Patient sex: M
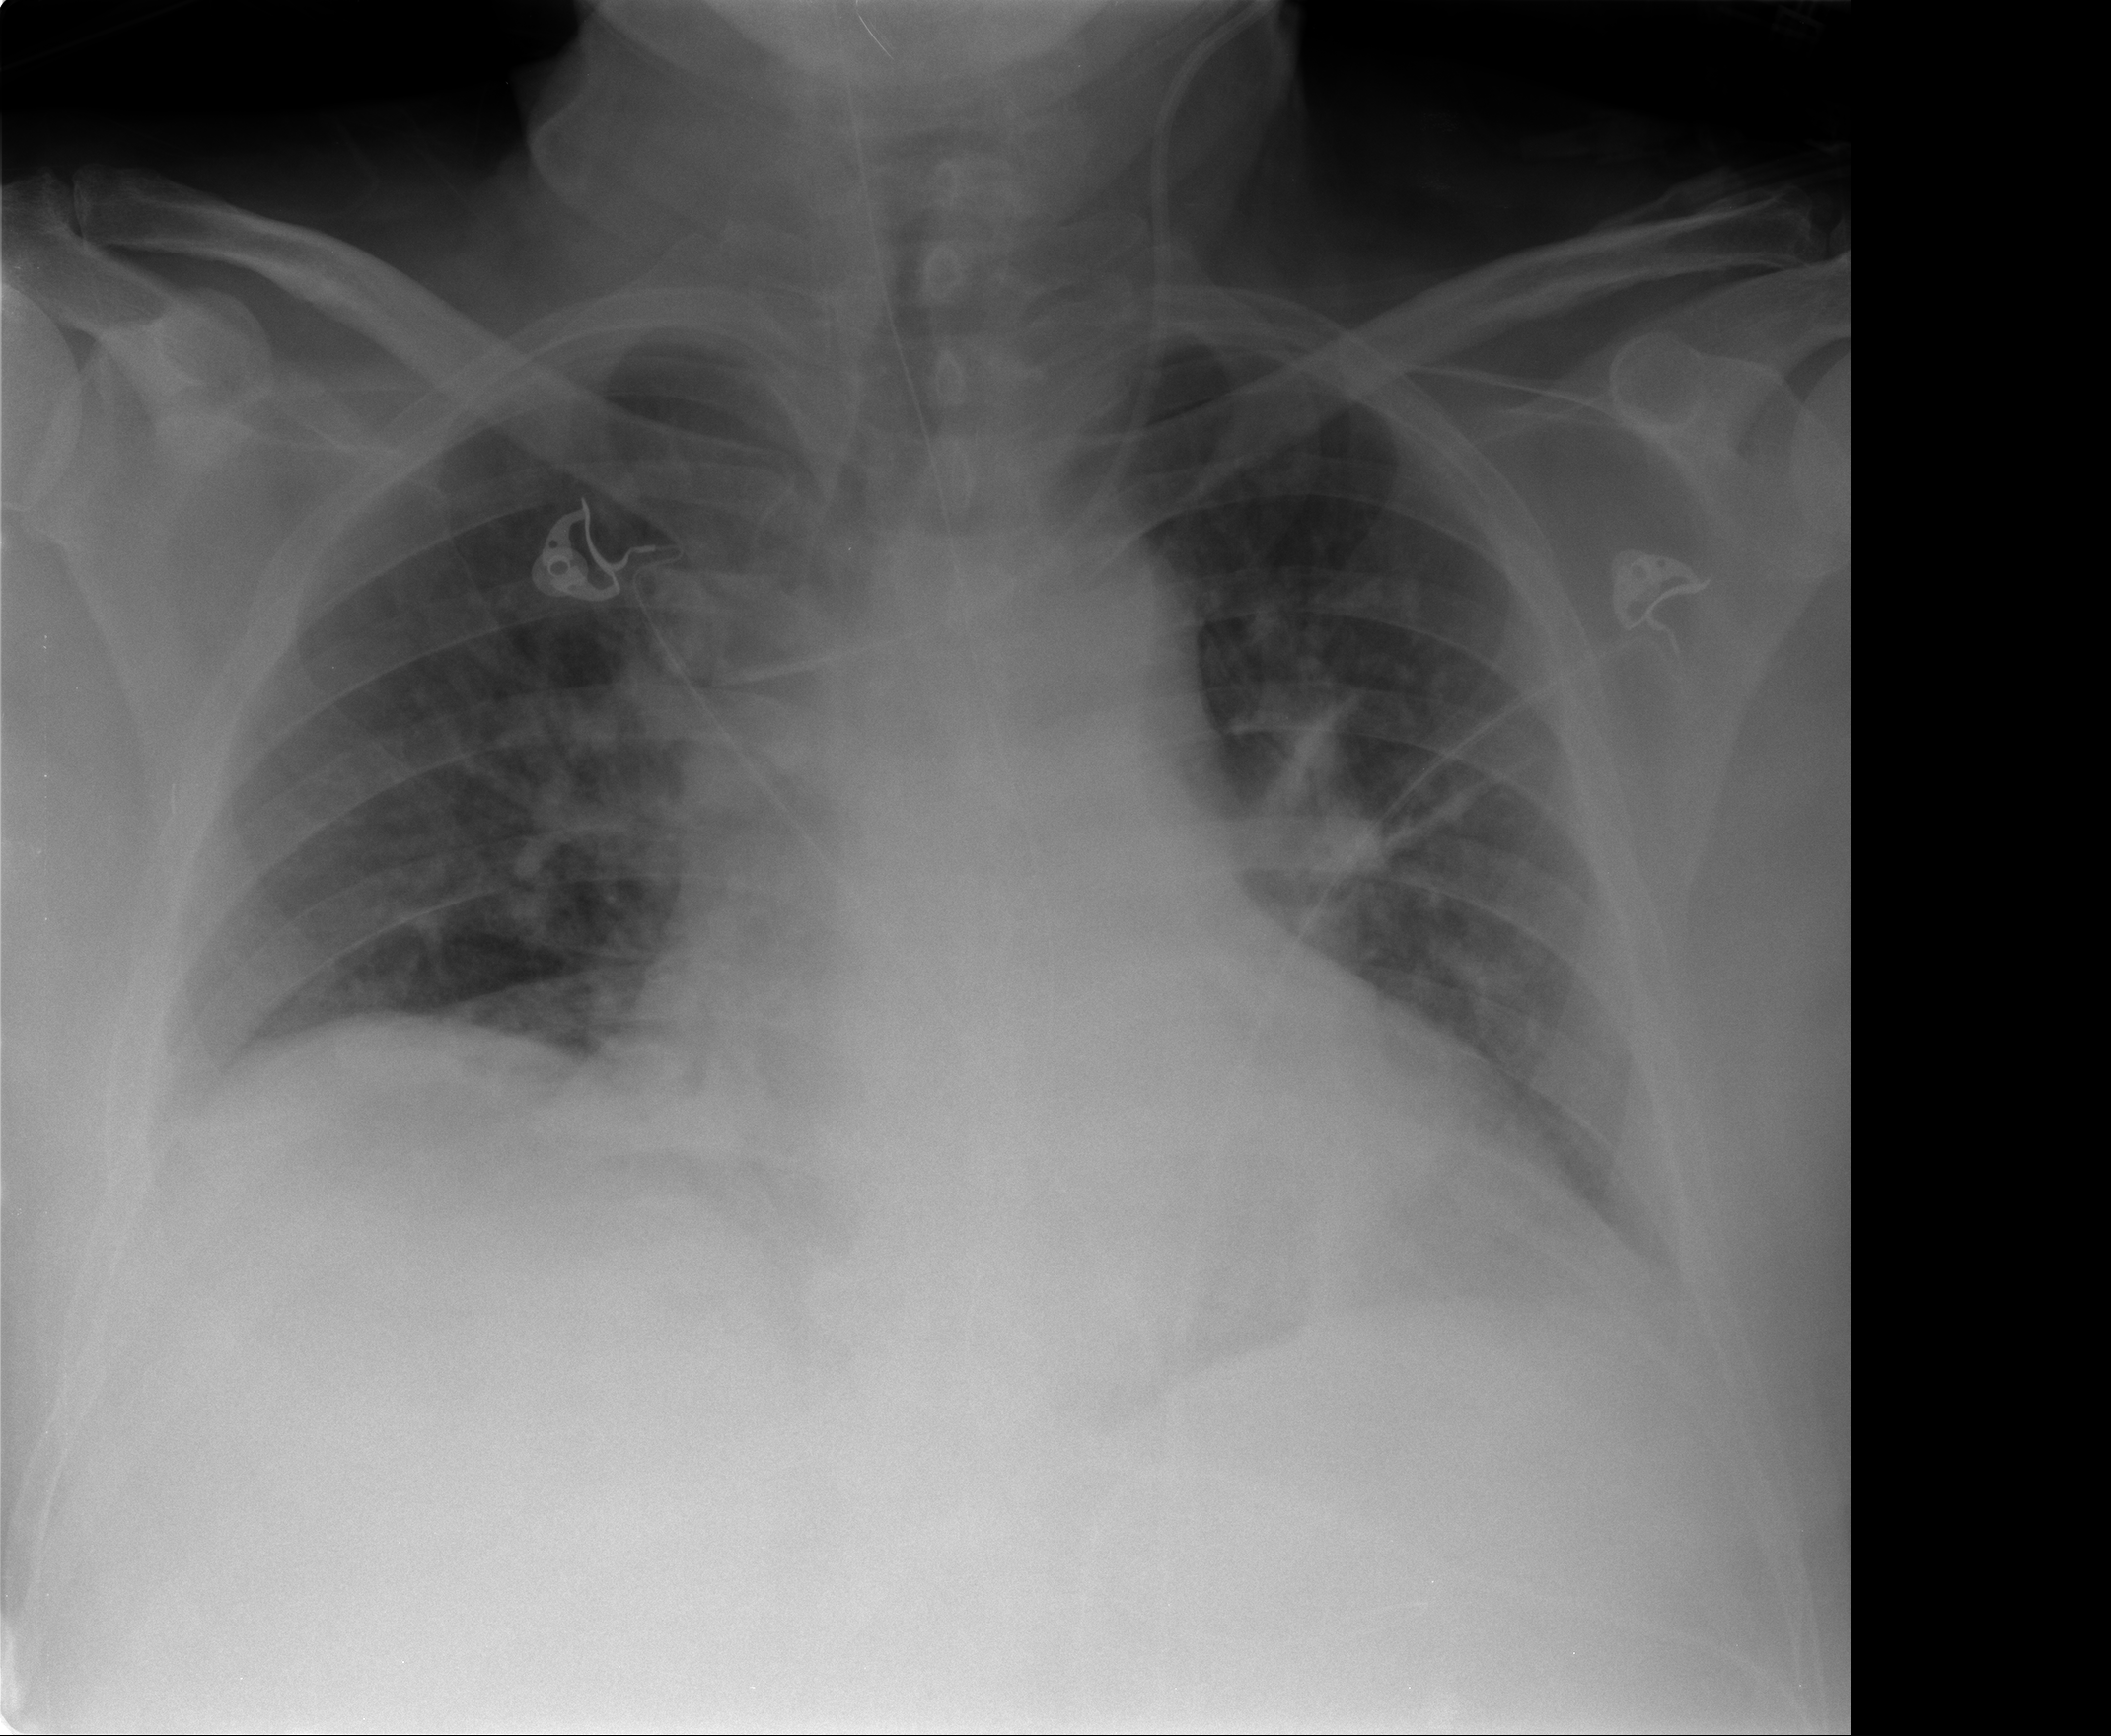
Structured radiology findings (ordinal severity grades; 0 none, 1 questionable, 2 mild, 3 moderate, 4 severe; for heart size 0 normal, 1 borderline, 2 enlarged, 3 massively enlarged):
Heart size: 2
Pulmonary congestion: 2
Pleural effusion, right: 1
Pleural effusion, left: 1
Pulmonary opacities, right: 0
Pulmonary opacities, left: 0
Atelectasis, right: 2
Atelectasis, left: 2